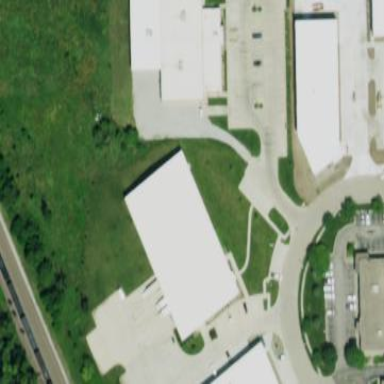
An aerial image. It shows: Warehouse building.